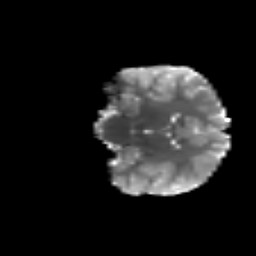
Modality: T2w
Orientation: coronal
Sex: female
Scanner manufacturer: siemens
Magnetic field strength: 3 T
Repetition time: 5 s
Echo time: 0.071 s